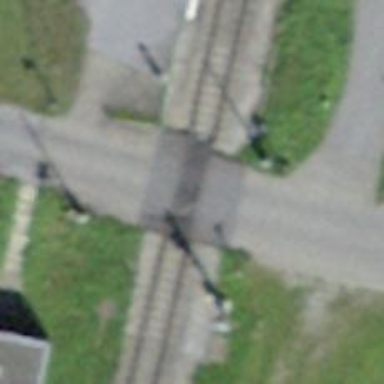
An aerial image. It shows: Level crossing along the railway.